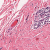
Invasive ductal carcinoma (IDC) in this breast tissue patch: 0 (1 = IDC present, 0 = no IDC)